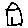
Label: house